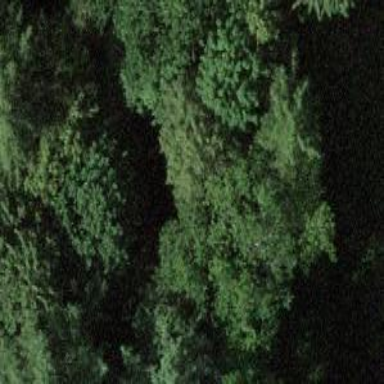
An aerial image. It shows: Overgrown earth path.